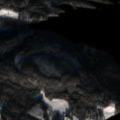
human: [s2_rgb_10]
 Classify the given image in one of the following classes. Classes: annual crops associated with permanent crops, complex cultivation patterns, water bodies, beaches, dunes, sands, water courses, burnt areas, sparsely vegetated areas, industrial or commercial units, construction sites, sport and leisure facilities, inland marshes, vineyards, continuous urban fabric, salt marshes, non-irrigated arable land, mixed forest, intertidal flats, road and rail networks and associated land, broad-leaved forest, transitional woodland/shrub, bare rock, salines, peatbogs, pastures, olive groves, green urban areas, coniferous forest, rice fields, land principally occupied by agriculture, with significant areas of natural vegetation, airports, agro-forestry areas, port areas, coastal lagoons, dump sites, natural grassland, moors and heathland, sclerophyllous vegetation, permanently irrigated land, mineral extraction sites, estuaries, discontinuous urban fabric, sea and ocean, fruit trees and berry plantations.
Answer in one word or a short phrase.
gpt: land principally occupied by agriculture, with significant areas of natural vegetation, mixed forest, water bodies